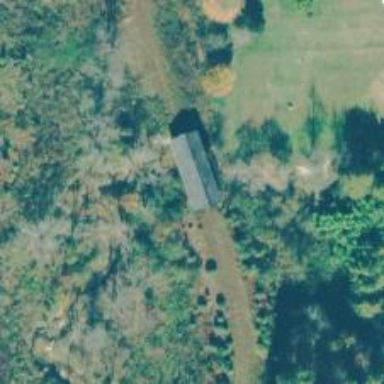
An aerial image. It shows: Covered bridge over track.